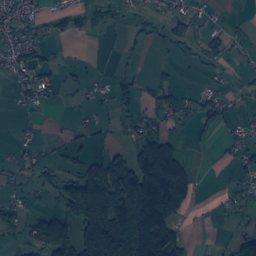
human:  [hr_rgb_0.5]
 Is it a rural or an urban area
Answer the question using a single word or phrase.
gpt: urban

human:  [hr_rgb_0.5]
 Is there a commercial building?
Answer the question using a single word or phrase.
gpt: yes

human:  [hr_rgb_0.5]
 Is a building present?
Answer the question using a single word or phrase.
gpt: yes

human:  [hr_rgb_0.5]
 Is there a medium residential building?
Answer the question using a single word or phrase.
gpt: yes

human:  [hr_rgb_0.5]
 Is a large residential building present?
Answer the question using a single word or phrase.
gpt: no

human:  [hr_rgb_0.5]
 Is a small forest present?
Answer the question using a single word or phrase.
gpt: yes

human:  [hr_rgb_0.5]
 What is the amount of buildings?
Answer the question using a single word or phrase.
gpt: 1045

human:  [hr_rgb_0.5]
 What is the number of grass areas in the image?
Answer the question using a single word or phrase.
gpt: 412

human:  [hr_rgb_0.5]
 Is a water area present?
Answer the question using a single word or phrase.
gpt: yes

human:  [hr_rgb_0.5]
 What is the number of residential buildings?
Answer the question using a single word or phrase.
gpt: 1024

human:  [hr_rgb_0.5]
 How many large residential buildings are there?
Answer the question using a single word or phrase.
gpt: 0

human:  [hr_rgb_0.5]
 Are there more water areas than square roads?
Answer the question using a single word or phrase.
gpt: yes

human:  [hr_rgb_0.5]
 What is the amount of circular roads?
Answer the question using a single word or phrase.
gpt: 0

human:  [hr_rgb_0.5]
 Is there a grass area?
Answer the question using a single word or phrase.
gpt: yes

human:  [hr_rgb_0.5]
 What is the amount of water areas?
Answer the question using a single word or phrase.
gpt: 13

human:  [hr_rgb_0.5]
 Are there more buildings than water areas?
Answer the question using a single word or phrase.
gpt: yes

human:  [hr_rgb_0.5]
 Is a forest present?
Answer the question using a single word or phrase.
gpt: yes

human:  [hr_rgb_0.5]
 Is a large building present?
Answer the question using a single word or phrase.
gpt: no

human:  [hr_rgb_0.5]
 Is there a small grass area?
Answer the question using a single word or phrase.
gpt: yes

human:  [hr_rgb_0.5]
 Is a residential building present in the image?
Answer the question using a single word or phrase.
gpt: yes

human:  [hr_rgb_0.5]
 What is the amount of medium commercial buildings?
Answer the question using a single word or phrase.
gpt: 0

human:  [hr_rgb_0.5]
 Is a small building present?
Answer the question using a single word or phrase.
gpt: yes

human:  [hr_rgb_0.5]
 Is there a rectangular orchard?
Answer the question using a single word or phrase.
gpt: yes

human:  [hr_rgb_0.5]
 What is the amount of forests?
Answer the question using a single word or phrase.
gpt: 65

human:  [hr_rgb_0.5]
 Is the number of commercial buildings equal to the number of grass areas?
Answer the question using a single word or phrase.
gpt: no

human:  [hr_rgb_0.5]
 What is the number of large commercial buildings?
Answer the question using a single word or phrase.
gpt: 0

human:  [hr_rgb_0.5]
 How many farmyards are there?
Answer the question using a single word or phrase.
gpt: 15

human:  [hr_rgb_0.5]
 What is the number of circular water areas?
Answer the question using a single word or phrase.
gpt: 8

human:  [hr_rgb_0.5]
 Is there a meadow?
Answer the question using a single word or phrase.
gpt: yes

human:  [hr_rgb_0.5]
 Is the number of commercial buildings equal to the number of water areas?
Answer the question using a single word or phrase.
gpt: no

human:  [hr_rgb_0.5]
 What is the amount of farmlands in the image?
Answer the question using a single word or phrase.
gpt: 22

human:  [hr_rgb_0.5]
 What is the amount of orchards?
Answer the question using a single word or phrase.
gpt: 18

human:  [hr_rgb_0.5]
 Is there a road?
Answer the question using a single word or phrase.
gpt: yes

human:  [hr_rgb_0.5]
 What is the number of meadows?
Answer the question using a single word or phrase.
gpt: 6

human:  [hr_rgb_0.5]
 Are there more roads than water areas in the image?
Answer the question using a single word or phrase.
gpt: yes

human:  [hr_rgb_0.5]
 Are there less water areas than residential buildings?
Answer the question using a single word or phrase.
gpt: yes

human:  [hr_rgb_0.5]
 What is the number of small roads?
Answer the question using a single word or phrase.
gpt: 362

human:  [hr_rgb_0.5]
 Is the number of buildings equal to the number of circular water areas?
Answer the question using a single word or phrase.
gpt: no

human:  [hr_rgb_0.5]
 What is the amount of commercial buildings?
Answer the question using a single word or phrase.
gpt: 9

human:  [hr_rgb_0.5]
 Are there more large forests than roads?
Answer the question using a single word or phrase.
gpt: no

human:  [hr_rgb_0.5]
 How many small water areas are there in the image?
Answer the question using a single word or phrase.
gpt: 13

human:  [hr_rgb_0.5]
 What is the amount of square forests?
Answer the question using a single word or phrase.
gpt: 0

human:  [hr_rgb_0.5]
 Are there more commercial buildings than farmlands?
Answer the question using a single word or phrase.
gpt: no

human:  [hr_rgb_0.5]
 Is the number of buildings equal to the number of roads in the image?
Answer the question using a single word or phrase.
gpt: no

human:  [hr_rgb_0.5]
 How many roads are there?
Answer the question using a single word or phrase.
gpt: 715

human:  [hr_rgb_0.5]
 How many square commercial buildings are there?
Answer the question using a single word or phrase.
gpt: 0

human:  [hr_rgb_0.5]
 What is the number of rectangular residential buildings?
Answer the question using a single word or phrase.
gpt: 514

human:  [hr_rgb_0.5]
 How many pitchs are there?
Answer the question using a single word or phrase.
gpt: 7

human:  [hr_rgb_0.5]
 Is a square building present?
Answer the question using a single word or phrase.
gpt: no

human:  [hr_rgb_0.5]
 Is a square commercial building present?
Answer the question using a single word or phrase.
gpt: no

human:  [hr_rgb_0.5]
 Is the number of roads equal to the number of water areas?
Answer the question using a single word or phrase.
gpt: no

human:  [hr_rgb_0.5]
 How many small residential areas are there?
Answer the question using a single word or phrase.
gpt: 1

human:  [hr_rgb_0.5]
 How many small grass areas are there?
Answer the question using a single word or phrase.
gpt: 14

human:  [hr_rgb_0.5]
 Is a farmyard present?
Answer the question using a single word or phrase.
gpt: yes

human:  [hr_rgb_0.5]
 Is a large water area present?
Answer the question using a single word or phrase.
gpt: no

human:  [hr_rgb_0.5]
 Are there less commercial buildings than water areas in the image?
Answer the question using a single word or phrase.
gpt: yes

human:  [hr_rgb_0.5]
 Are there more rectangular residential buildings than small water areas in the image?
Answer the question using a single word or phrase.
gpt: yes

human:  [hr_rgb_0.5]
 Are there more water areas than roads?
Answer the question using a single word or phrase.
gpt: no

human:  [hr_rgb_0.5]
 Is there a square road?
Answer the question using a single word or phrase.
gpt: no

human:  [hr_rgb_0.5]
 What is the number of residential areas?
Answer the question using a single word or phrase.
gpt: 24

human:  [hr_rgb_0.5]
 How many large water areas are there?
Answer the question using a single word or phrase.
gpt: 0

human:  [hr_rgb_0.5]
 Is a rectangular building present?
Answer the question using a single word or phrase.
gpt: yes

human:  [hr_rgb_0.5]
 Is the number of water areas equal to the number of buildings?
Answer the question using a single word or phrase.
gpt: no

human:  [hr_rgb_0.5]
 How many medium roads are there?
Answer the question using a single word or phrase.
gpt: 0